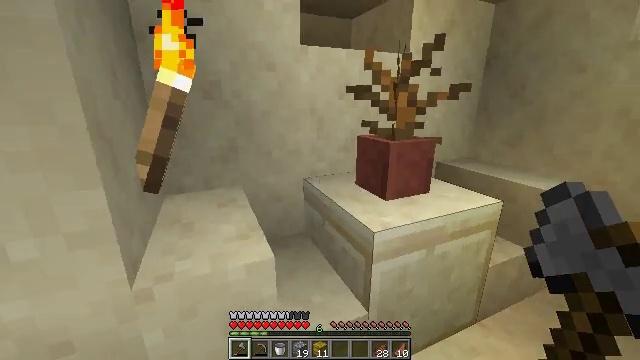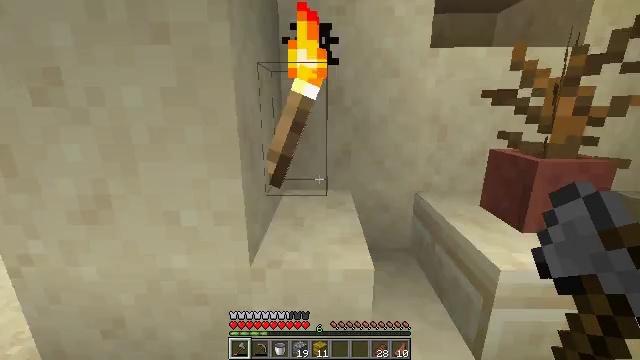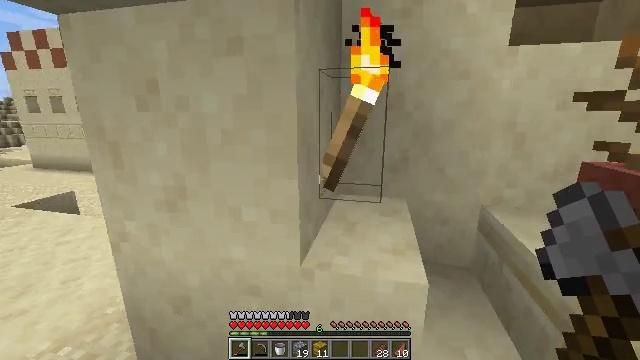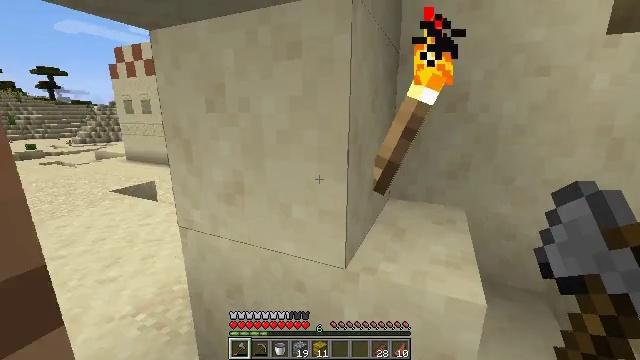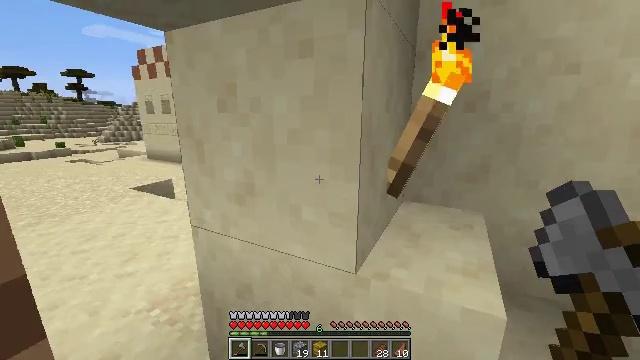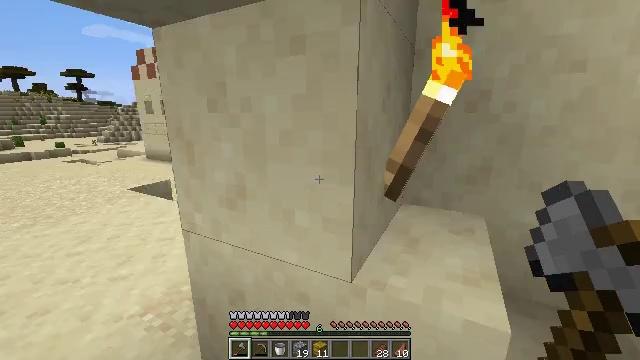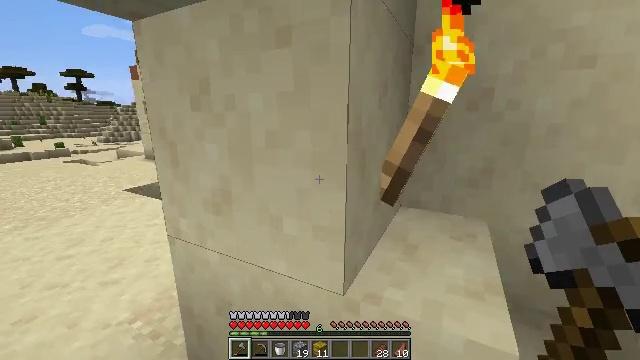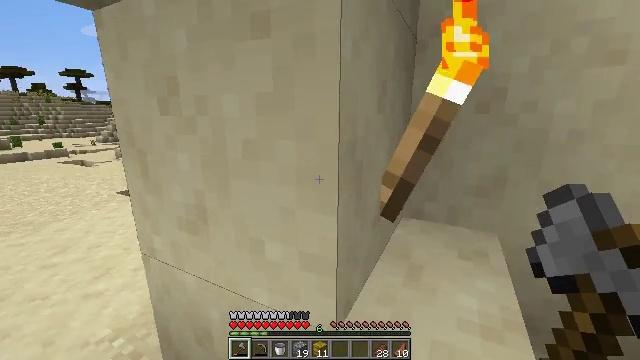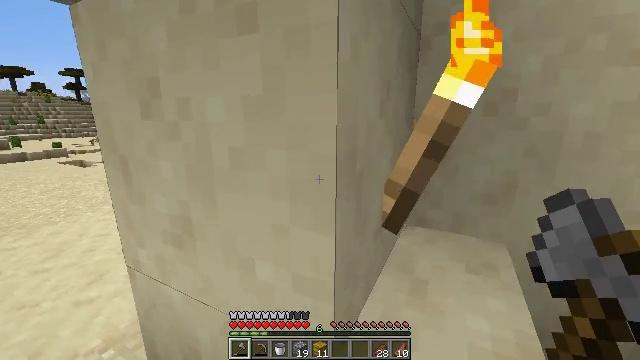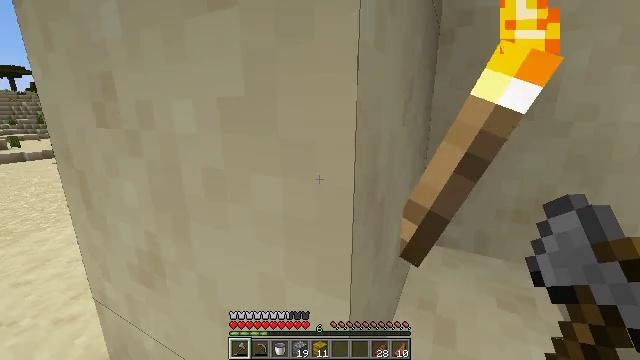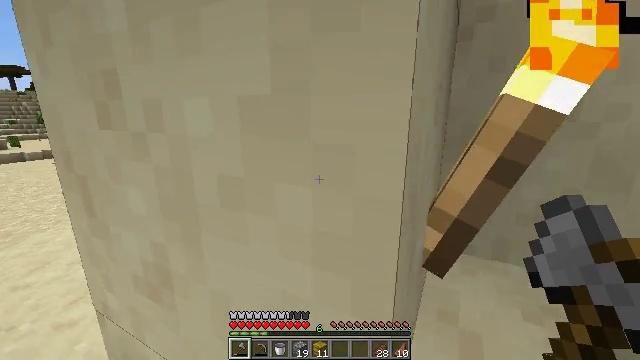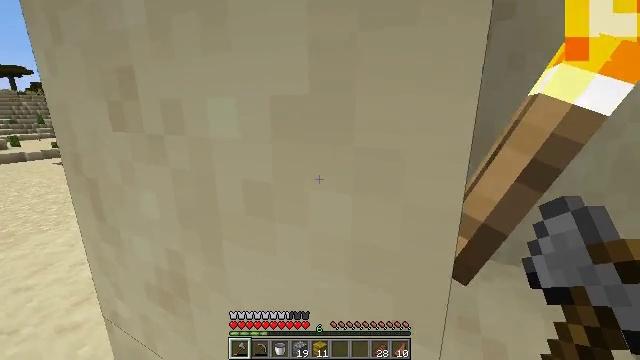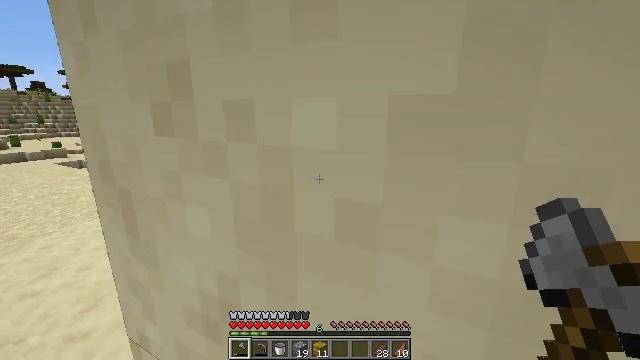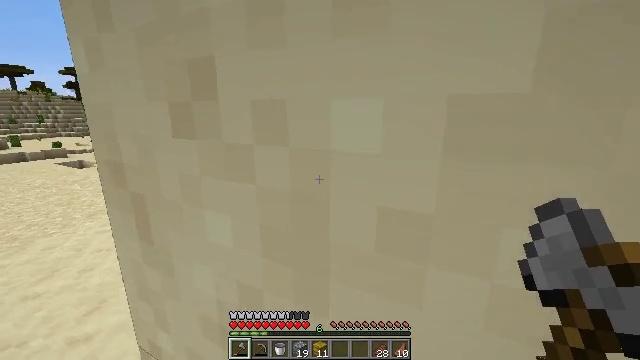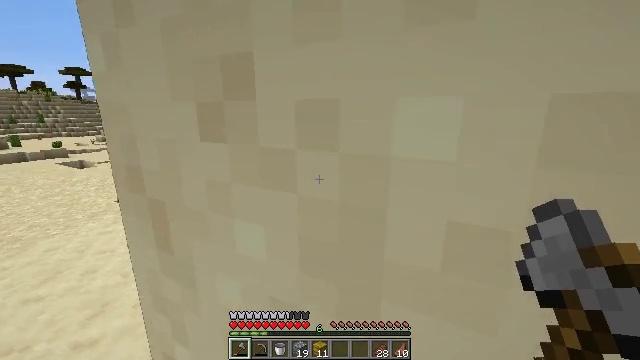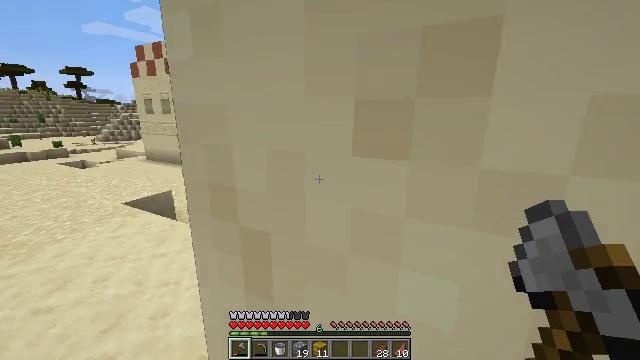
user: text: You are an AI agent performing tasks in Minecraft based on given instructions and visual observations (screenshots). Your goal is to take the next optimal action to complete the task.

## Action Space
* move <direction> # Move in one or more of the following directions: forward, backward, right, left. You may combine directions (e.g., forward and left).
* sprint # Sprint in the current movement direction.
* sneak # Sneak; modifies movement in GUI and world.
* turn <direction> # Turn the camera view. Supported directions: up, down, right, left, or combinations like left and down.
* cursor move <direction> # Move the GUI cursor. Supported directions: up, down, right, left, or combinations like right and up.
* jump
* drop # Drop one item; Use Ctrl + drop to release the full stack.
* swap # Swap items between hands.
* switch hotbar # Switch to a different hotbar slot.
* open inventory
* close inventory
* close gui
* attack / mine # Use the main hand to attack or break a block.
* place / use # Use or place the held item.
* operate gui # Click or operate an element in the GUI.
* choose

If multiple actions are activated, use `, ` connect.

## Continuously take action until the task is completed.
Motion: motion action
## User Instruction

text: Attack the terracotta block to obtain it.
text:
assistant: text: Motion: move left, turn left and up
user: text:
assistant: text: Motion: move left, turn left and up
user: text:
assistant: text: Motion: move forward and move left, turn left
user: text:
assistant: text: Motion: move forward and move left, turn left
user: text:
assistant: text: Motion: move forward and move left
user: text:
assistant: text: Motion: move forward
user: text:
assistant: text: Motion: move forward
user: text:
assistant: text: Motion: move forward
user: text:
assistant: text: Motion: move forward
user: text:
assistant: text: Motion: move forward
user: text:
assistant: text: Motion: move forward
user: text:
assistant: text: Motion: move forward
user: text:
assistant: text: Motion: move forward
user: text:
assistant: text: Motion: move forward and move left
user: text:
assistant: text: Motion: move forward and move left
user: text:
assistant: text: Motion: move left
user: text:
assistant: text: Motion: move left
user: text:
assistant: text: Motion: move left
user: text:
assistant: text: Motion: move left, sprint, turn right
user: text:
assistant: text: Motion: move left, sprint
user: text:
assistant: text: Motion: move left, sprint
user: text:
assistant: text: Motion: move left, sprint, turn right
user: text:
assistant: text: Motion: move forward and move left, sprint, turn right
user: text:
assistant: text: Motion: move forward and move left, sprint, turn right
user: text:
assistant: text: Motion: move forward and move left, turn right
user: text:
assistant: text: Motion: move forward and move left
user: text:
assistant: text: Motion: move forward and move left
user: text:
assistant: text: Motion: move forward and move left
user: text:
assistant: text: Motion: move forward and move left, turn right and down
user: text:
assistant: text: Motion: move forward and move left, turn right and down